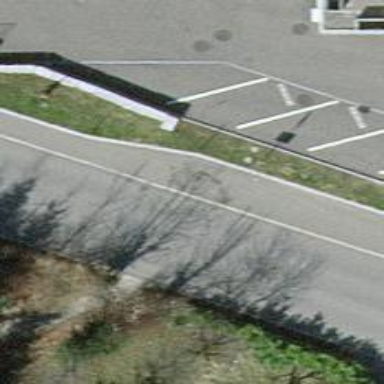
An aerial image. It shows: Bus stop with platform for public transport.